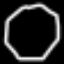
Label: octagon